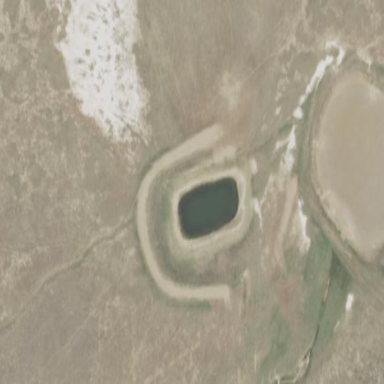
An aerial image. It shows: Reservoir.